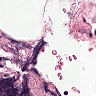
Metastatic tissue present: no